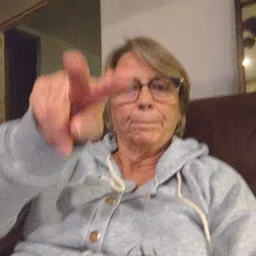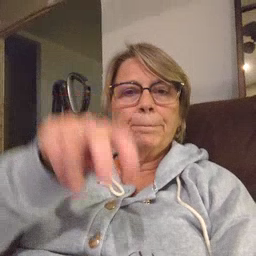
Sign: jump